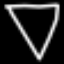
Label: diamond